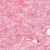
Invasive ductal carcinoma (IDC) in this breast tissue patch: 0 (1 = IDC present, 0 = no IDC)